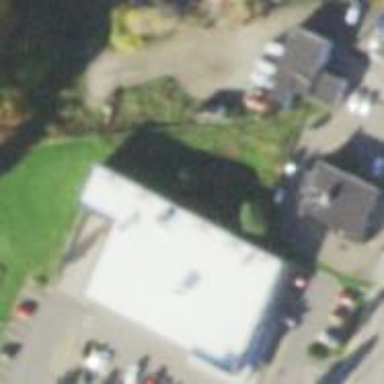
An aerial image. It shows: Supermarket building.